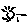
Label: sun